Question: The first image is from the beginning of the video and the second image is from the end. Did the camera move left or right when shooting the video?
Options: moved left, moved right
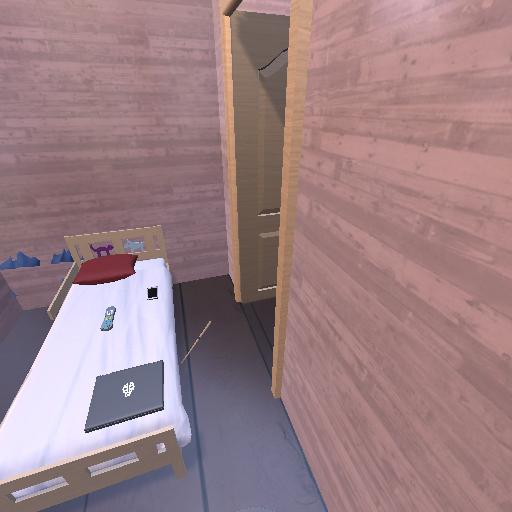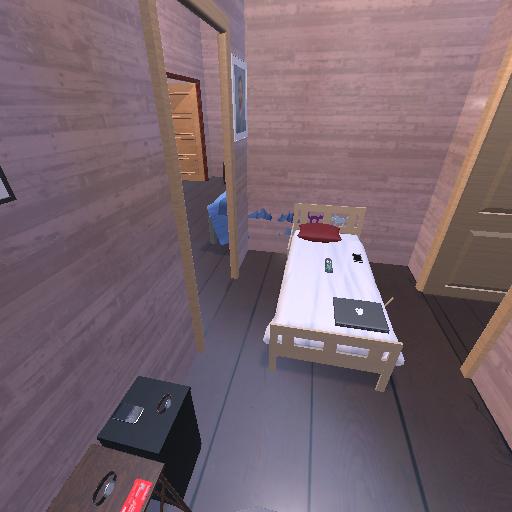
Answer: moved left